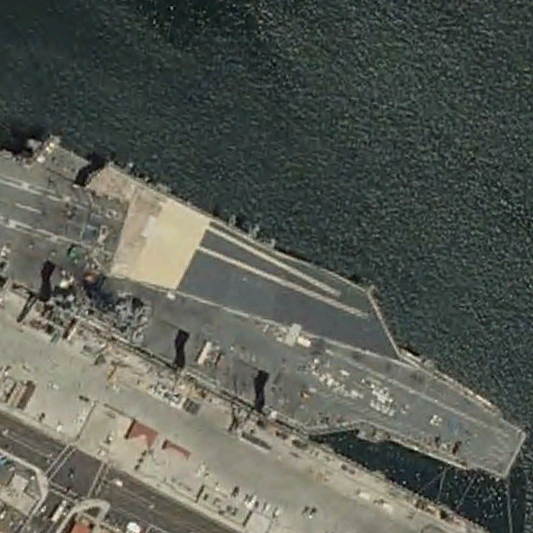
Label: aircraft_carrier